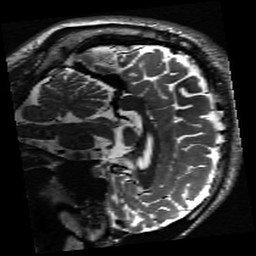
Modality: inplaneT2
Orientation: sagittal